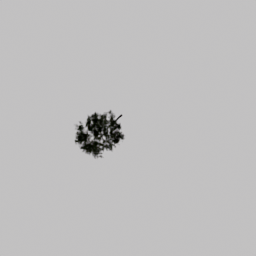
Label: nature